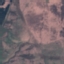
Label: HerbaceousVegetation